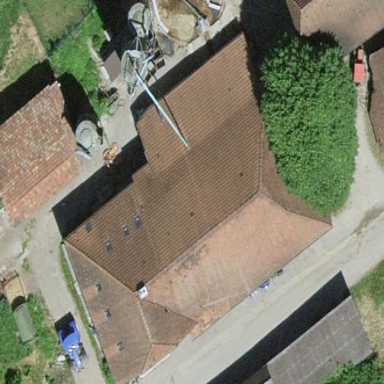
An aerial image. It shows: Farm building.